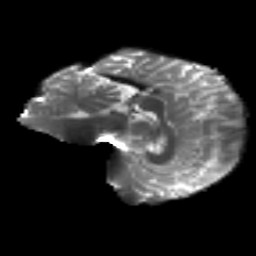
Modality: T2w
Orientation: sagittal
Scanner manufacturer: siemens
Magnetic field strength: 3 T
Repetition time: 4.16 s
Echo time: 0.0806 s